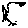
Label: bird